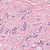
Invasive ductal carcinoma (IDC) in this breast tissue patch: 1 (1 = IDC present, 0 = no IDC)